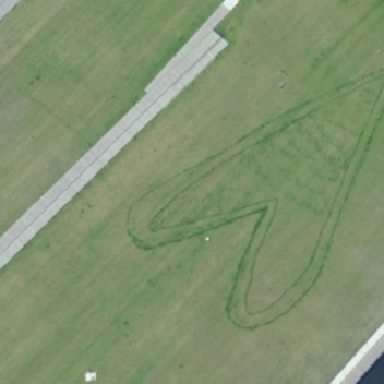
The grass is flanked by white roads .